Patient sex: F
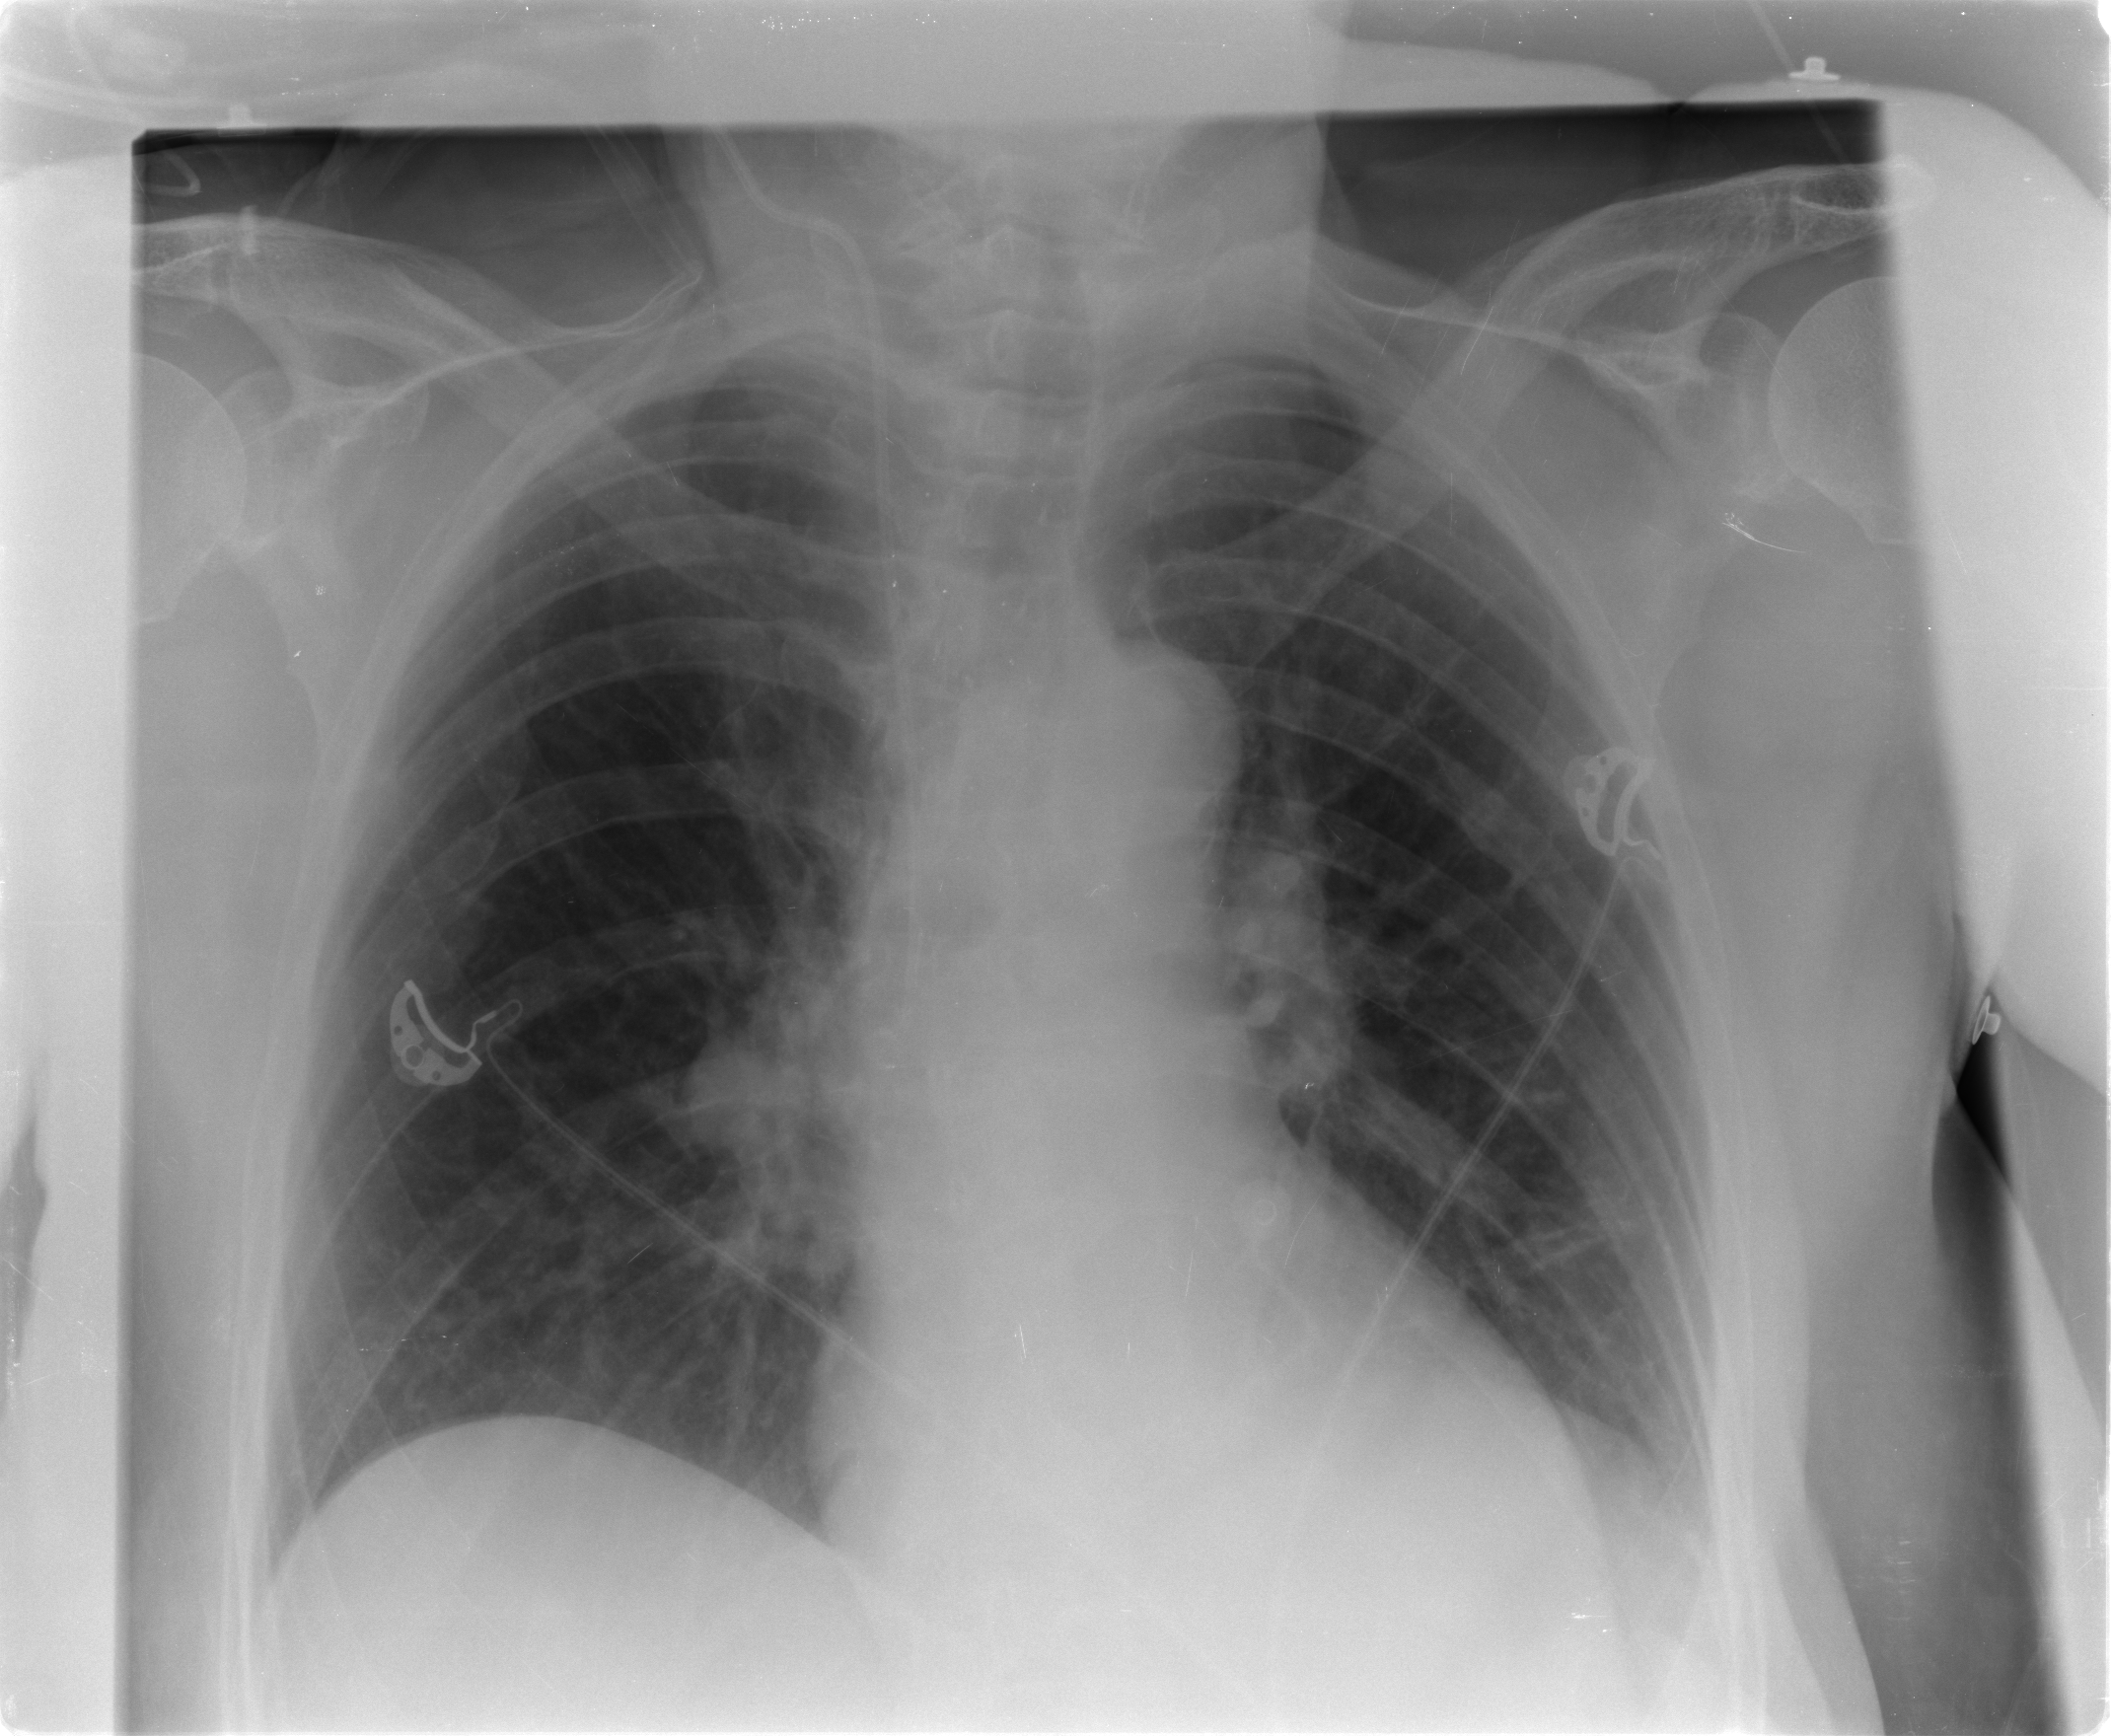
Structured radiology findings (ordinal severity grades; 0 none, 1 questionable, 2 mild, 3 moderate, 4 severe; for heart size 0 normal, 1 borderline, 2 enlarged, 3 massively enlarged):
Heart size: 1
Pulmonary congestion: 1
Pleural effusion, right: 0
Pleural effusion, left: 0
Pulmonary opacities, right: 0
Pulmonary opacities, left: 0
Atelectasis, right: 0
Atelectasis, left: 2